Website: home-depot
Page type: customer-info-address
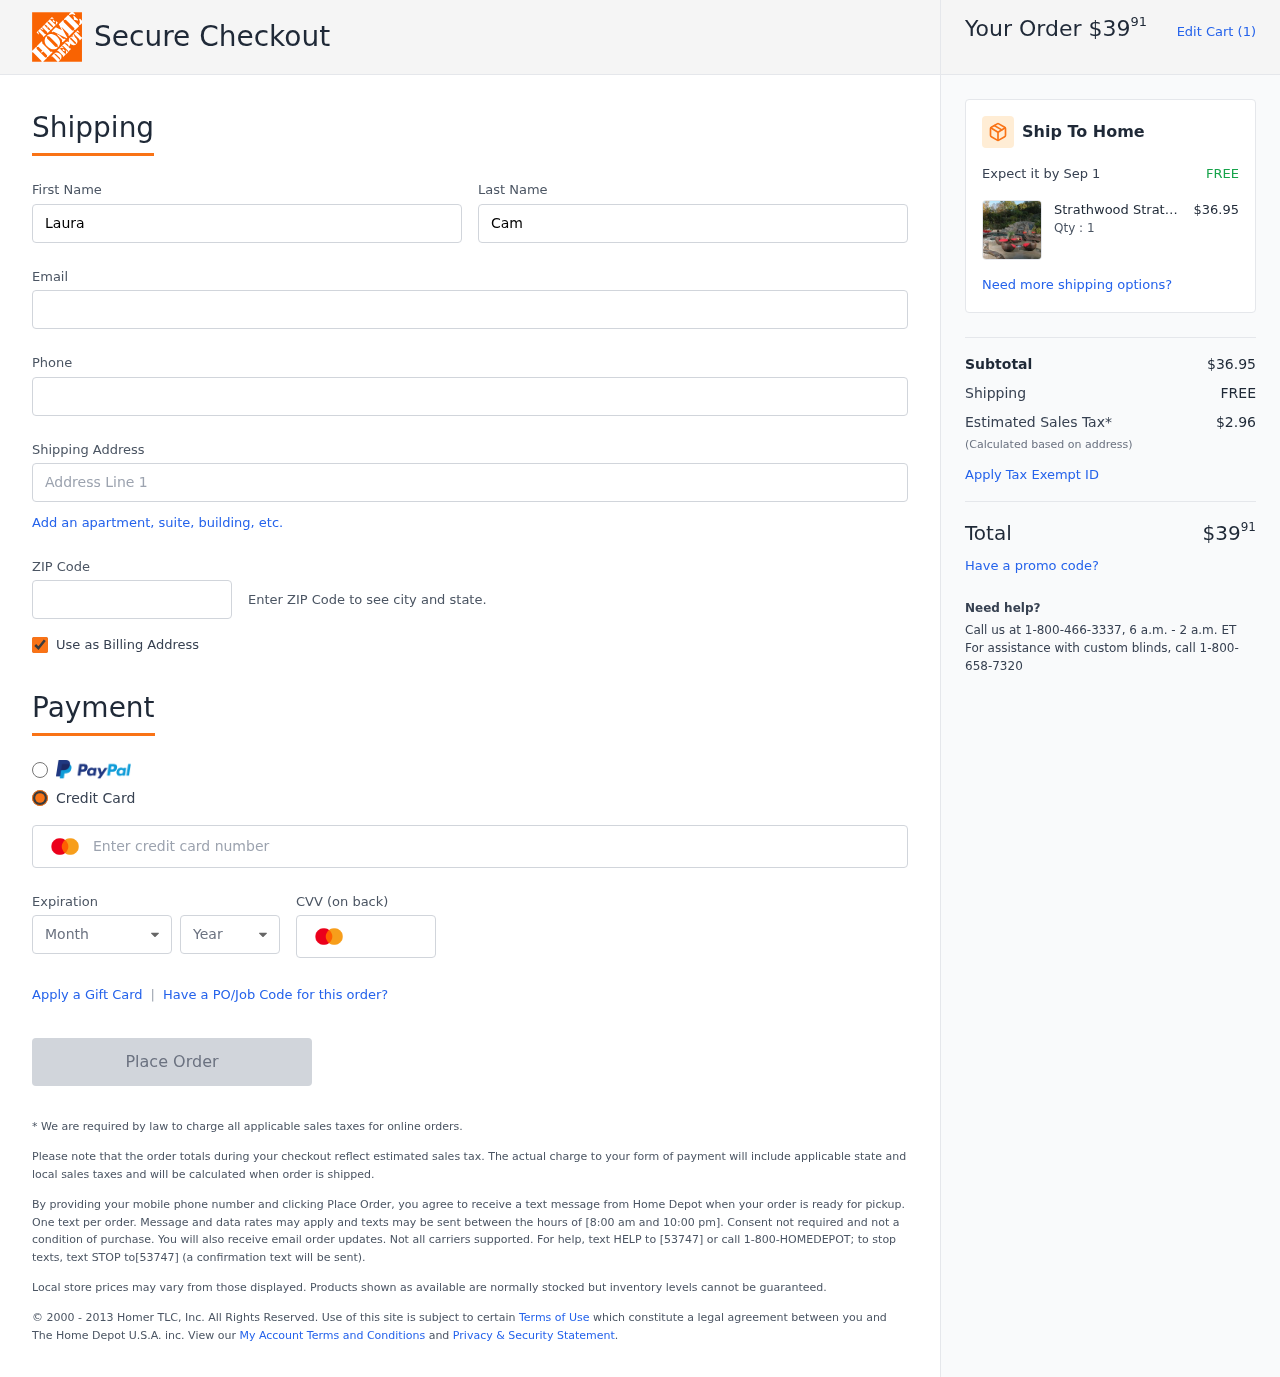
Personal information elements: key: PII_CARD_CVV
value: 393
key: PII_CARD_EXPIRY_MONTH
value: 09
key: PII_CARD_EXPIRY_YEAR
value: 30
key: PII_CARD_NUMBER
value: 2288 0172 4481 0522
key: PII_EMAIL
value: lcamacho@hotmail.com
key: PII_FIRSTNAME
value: Laura
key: PII_LASTNAME
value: Camacho
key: PII_PHONE
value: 6322086345
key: PII_POSTCODE
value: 63147
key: PII_STREET
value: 871 Crawford Ports Suite 336
Product elements: key: PRODUCT1_BRAND
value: Strathwood
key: PRODUCT1_NAME
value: Strathwood Cantina Collection (Discontinued by Manufacturer)
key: PRODUCT1_NAME
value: Strathwood Cantina C...
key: PRODUCT1_PRICE
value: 36.95
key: PRODUCT1_QUANTITY
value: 1
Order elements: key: ORDER_TOTAL
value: $3991
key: ORDER_NUM_ITEMS
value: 1
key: ORDER_DELIVERY_DATE
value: Sep 1
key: ORDER_SUBTOTAL
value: $36.95
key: ORDER_SHIPPING_COST
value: FREE
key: ORDER_TAX
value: $2.96